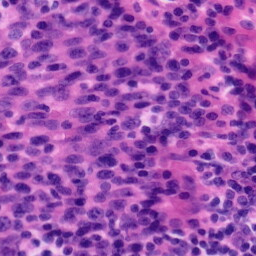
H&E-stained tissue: Tonsil